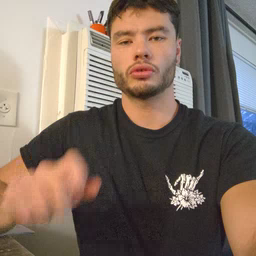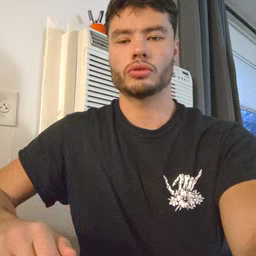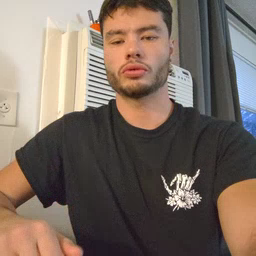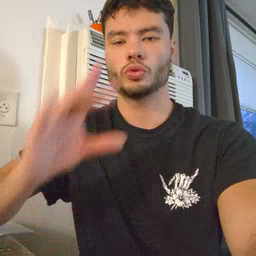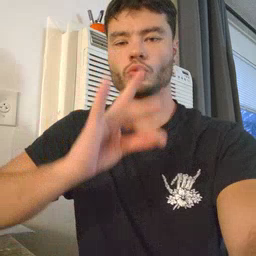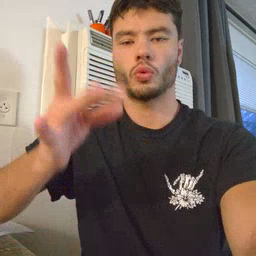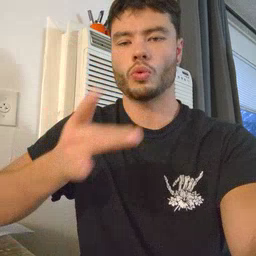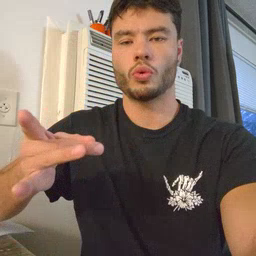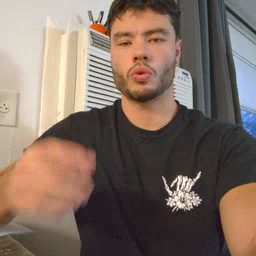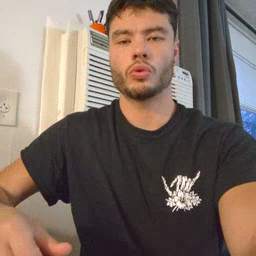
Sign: story